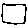
Label: square